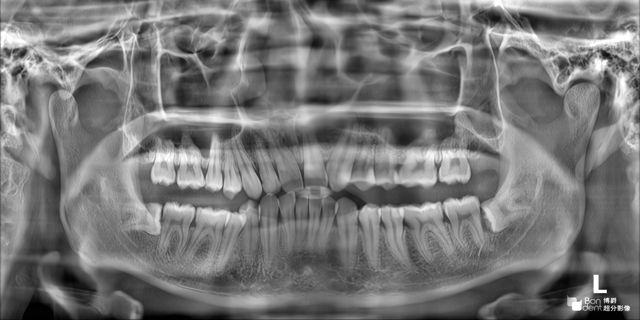
adult